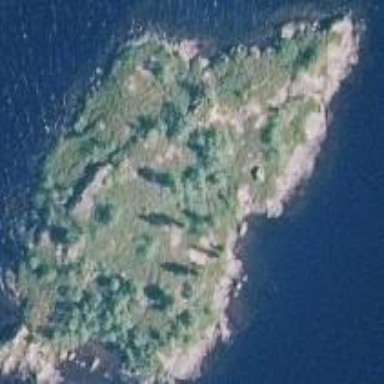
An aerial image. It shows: Islet.